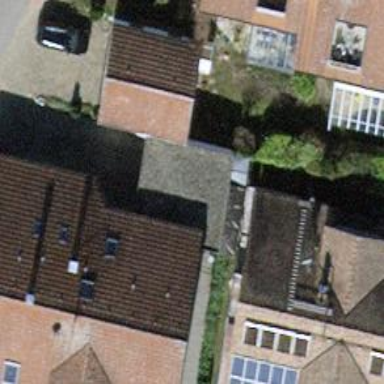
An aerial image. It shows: Garage.